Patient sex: M
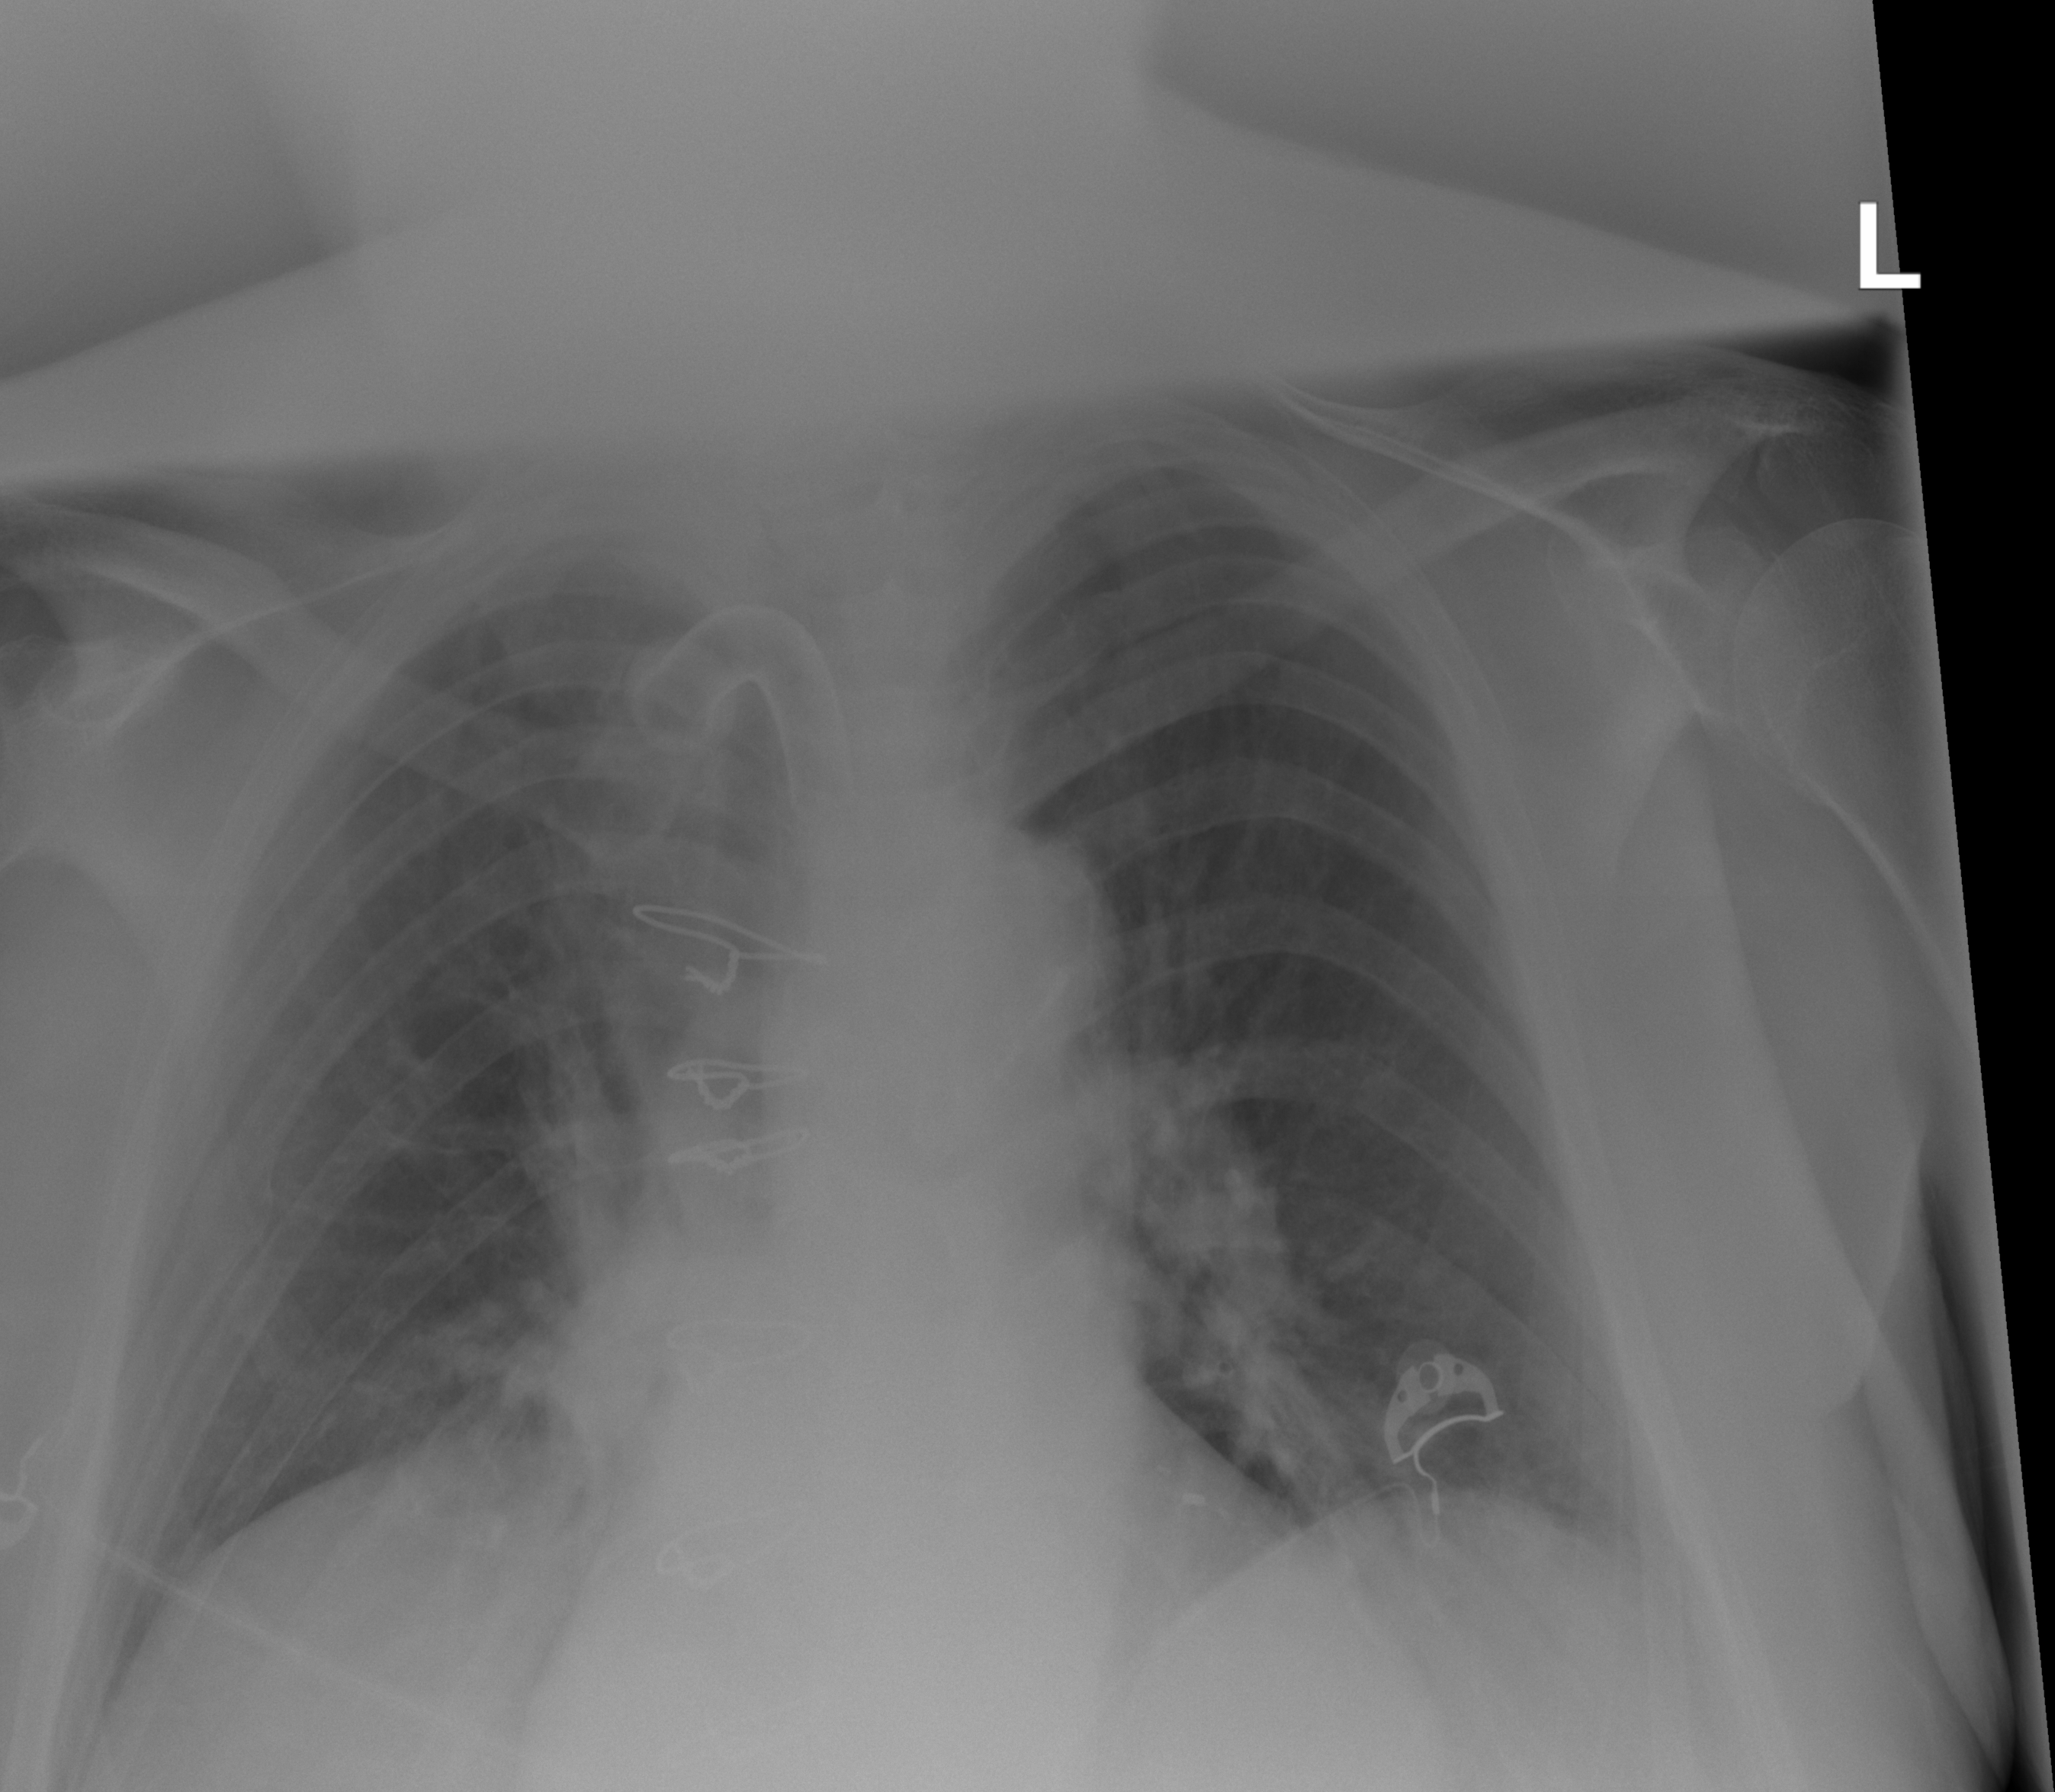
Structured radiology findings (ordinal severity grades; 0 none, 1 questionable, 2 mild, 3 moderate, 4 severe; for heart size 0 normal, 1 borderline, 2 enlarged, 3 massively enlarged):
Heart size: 2
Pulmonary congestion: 0
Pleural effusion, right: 0
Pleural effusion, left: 2
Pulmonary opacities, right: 2
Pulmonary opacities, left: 0
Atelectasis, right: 2
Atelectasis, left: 0